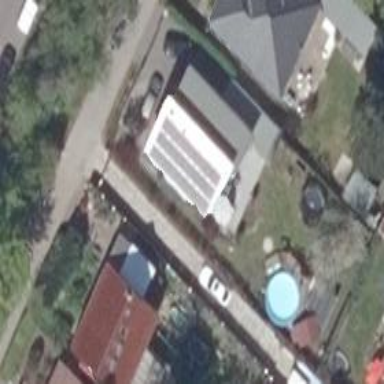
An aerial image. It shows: Detached building with gabled roof.